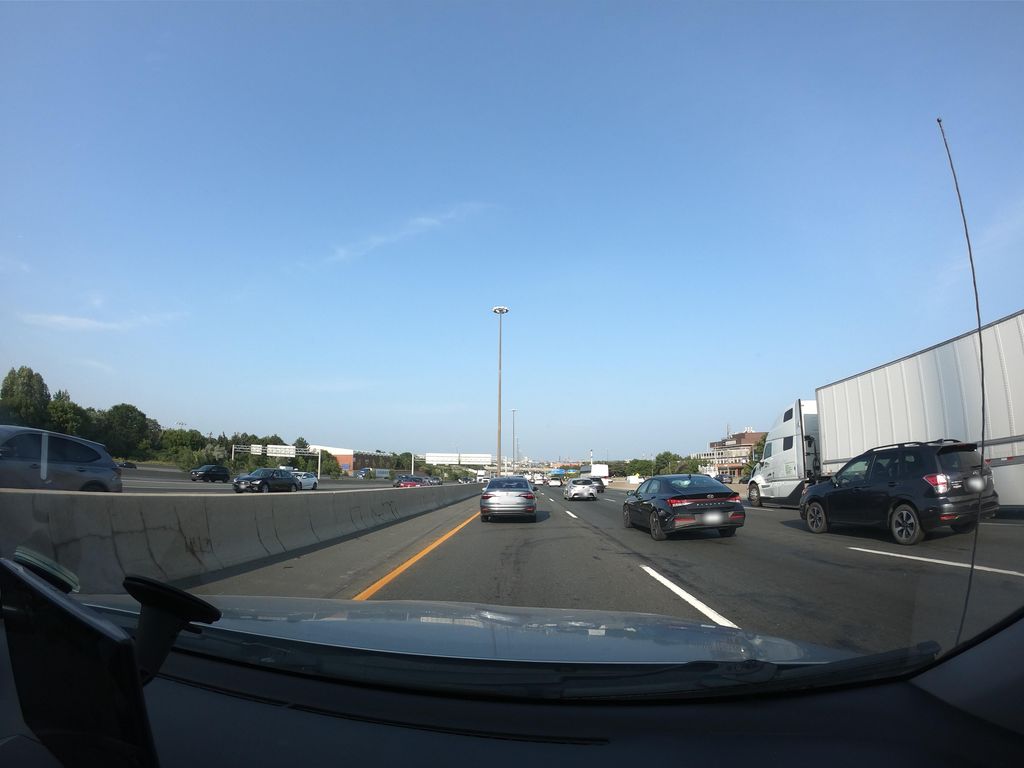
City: toronto